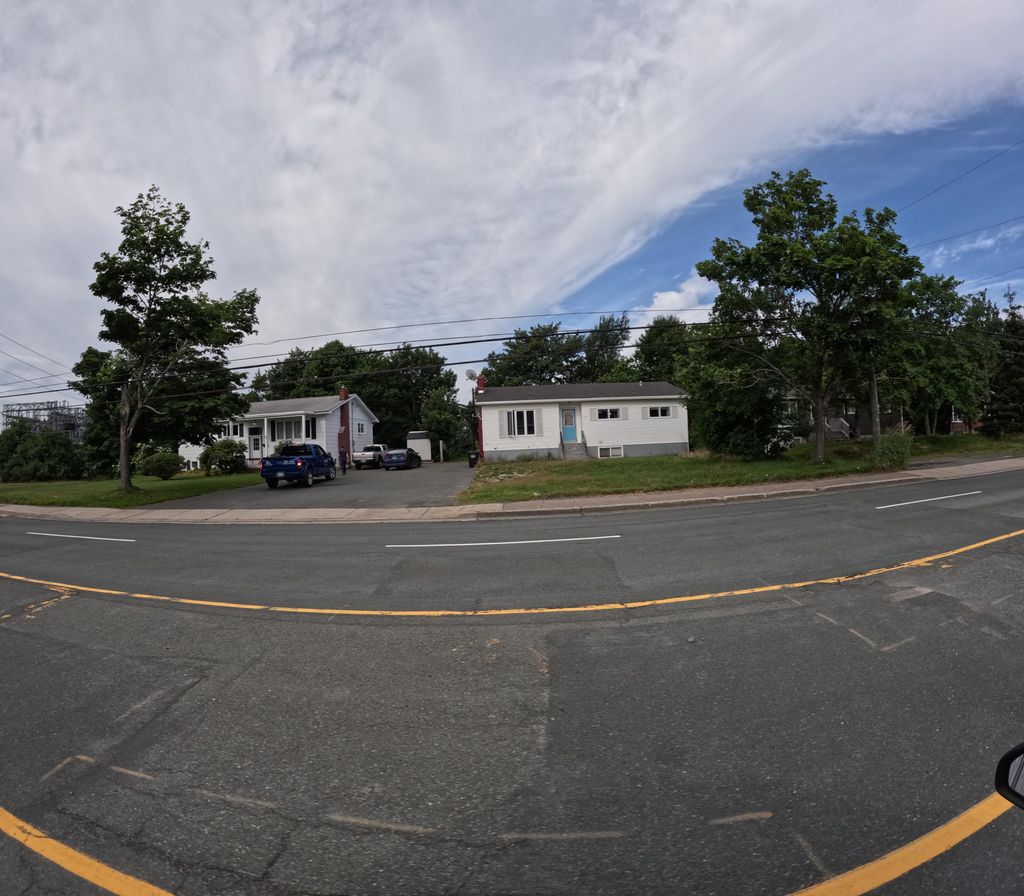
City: st_johns